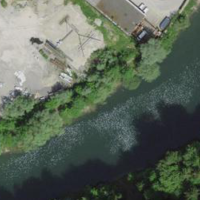
EUNIS habitat code: 15
Species observed at this site:
Salix caprea
Euonymus europaeus